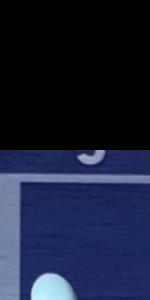
Label: Empty